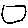
Label: square